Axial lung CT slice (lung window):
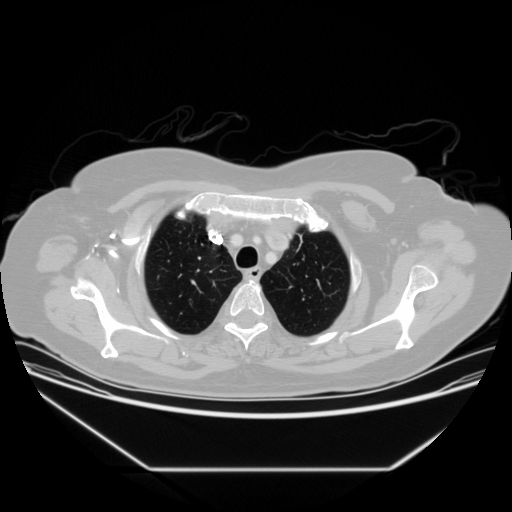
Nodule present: no